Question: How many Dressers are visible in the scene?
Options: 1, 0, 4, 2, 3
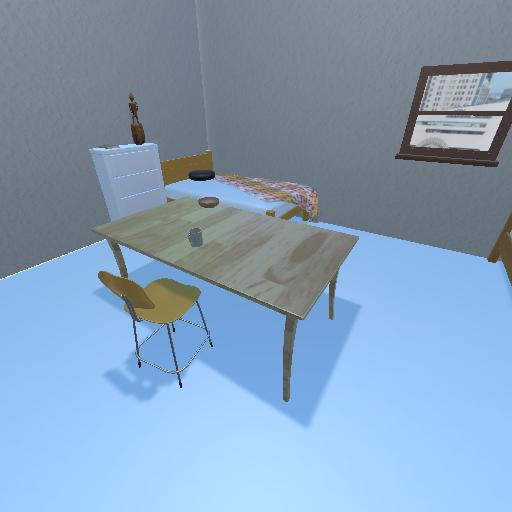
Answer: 1